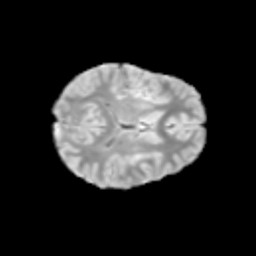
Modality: T2w
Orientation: axial
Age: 12
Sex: female
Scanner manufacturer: siemens
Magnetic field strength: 3 T
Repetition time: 3.8 s
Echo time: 0.07 s